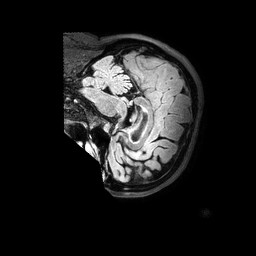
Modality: FLAIR
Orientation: sagittal
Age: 45
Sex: female
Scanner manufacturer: philips
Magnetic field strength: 3 T
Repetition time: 4.8 s
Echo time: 0.2825 s